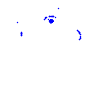
Particle: kaon